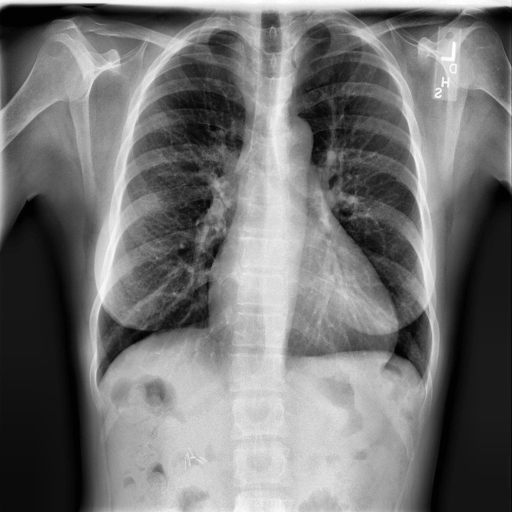
Finding: NORMAL